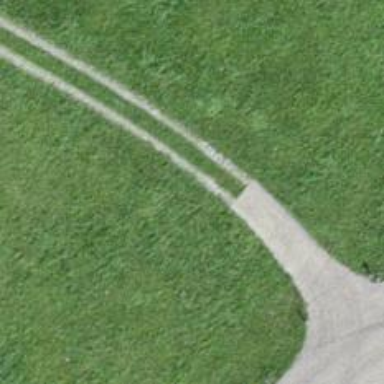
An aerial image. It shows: Track with grade3 grass_paver surface.